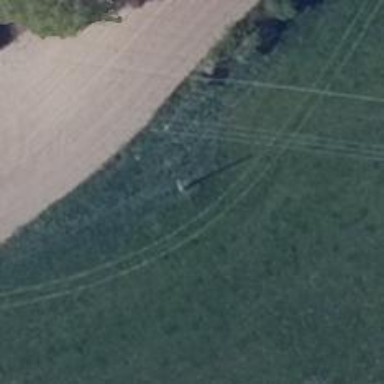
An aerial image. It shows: Power pole.